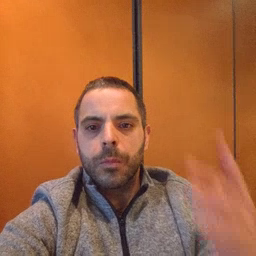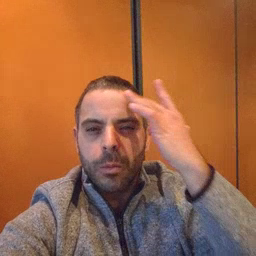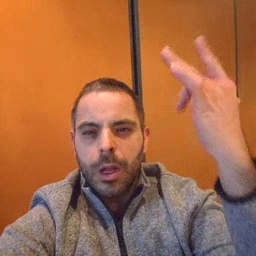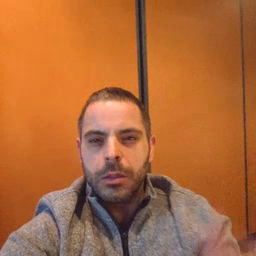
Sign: why